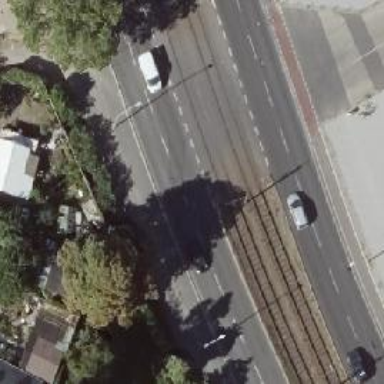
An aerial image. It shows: Tram level crossing on the railway.